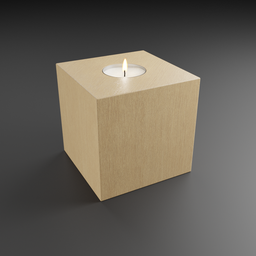
Label: decoration